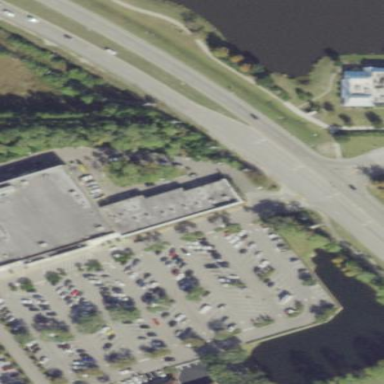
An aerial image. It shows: Parking area.